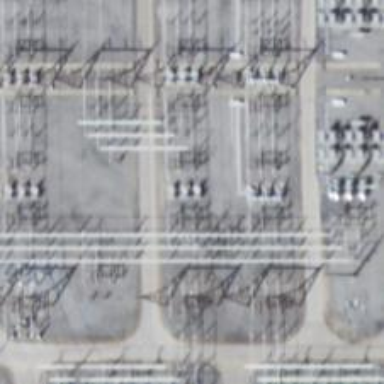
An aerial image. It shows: Switch for power supply.